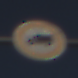
Verkehrszeichen: VerbotFuerKraftfahrzeugeUeberDreiKommaFuenfTonnen
Umgebung: Outdoor, Special
Tageszeit: MorningAfternoon
Wetter: PartlyCloudy
Licht: Natural
Jahreszeit: NotSpecified
Kontrast: HighContrast